Interaction volume radius: 5 \u00c5
Interaction volume height: 30 \u00c5
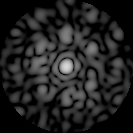
Disorder parameter: 0.7368